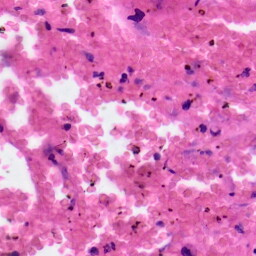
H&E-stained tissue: Colon